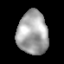
Tissue: lung
Cell type: Epithelial cells
Senescence score: 0.2172
Nuclear area (px): 1298
Mean DAPI intensity: 165.129